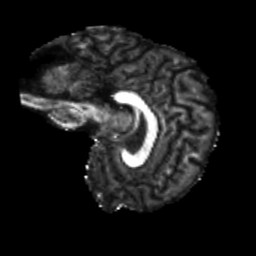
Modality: FA
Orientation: sagittal
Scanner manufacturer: siemens
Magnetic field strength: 3 T
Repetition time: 4 s
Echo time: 0.0594 s